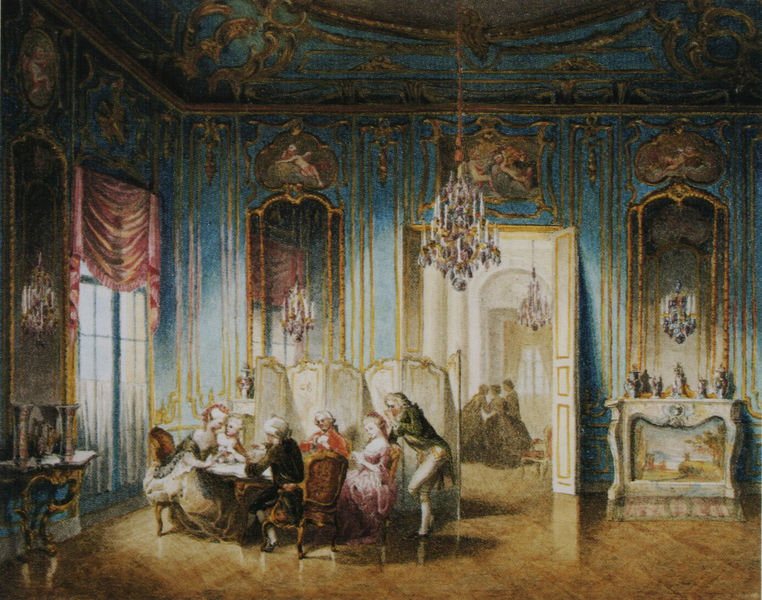
Titel: Die Kartenspieler
Künstler: Wilhelm Murschel
Standort: Stuttgart
Institution: Staatsgalerie
Schlagwörter: blau, gemälde, gruppe, mann, aquarell, frauen, grün, menschen, braun, damen, fenster, frankreich, frau, kleid, kleider, lampe, licht, männer, raum, stuhl, stühle, szene, tisch, tür, weiss, zeichnung, zimmer, ausblick, rot, schloss, gesellschaft, gespräch, herren, malerei, wand, barock, rahmen, samt, innenraum, spiegel, vorhang, boden, gold, reich, sessel, stoff, adel, decke, familie, gewänder, rokkoko, rokoko, rosa, kamin, kinder, vase, perücke, bilder, türen, parkett, farben, hof, türe, saal, salon, tapete, vorhänge, karten, spielen, dekor, paravent, flügeltür, kerzen, kronleuchter, leuchter, lüster, stuck, durchgang, fein, flucht, spiel, burg, durchblick, palast, villa, konsole, prunk, perücken, roccoco, inneraum, ludwig, roben, zeichung, pastel, festsaal, ballsaal, luster, schummrig, kavalier, täfelung, frauen männer, preücke, tratsch, 18. jahrhundert, frau mädchen, supraporte#, roccococ, budoir, blau#mann